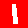
Digit: 1